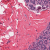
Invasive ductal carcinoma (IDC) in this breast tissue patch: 0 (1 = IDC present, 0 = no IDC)